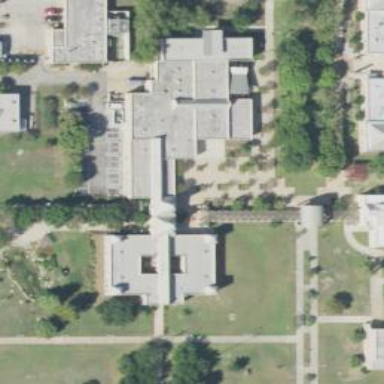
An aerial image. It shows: College building.